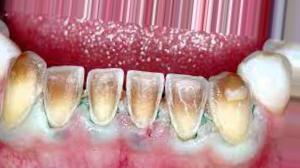
Condition: Tooth Discoloration